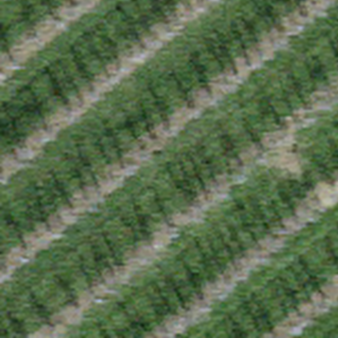
Label: other